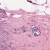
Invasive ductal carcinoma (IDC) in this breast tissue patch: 0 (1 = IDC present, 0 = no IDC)